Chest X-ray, PA view. Patient: 47 years old, sex F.
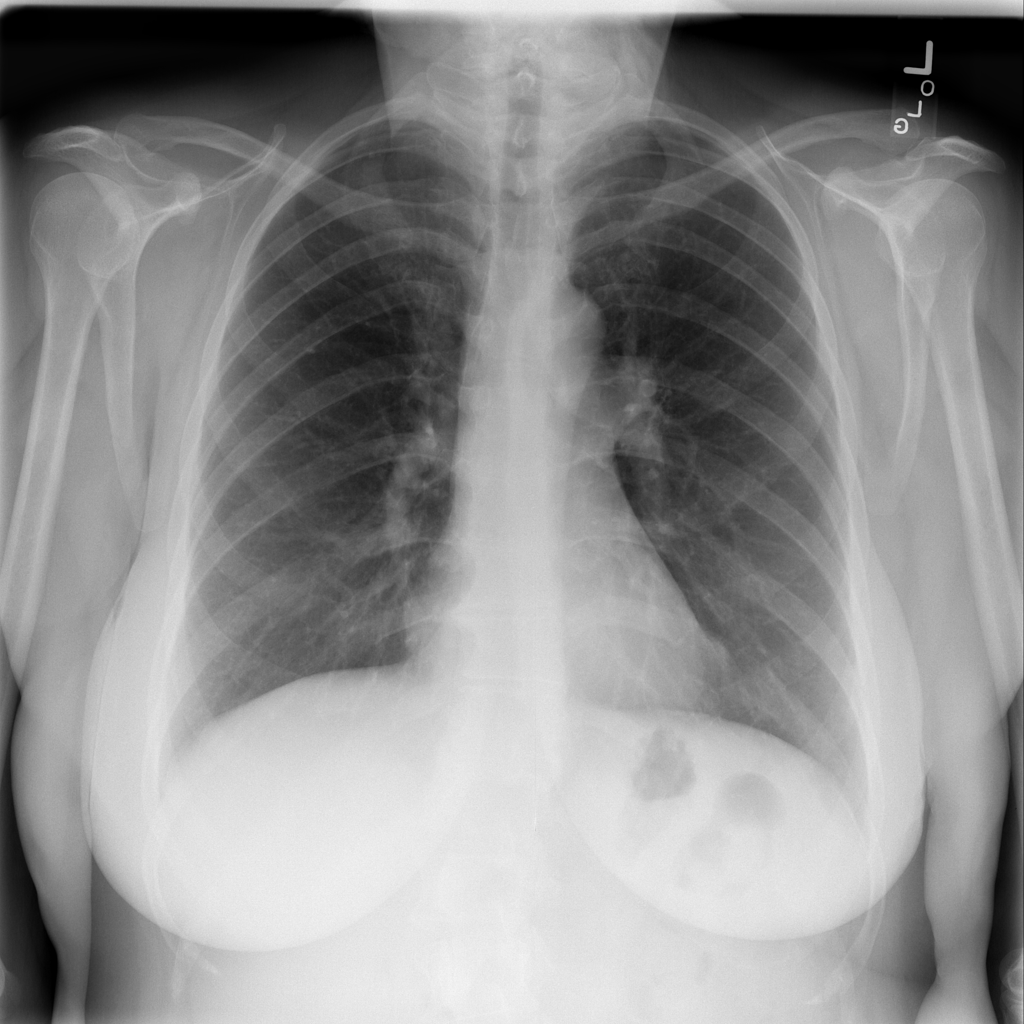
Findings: No Finding